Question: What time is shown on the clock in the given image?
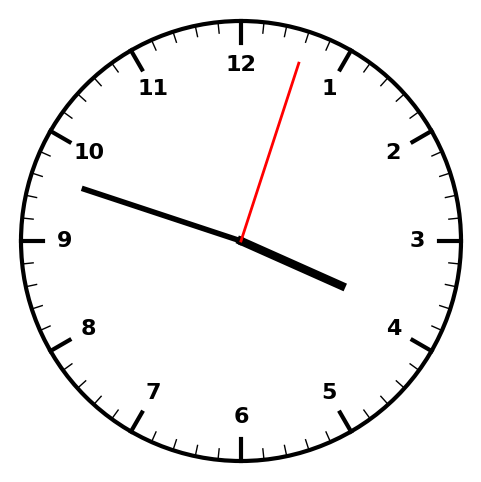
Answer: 03:48:03